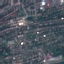
Label: Residential